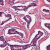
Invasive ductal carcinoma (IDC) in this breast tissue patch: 1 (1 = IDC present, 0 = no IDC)